Question: I am following Plurasight video tutorials on creating mean stack application.
<URL>

Everything was working fine until morning i found a strange issue of 'unexpected token <'
I dint changed any code
scripts.jade
'''
script(type="text/javascript",src="/vendor/jquery/dist/jquery.js")
script(type="text/javascript",src="/vendor/angular/angular.js")
script(type="text/javascript",src="/vendor/angular-resource/angular-resource.js")
script(type="text/javascript",src="/vendor/angular-route/angular-route.js")
script(type="text/javascript",src="/app/app.js")
script(type="text/javascript",src="/app/main/mvMainCtrl.js")
script(type="text/javascript",src="/app/account/myNavBarLoginCtrl.js")
'''
server.js
'''
/**
* Created by nyaconcepts on 4/10/2014.
*/
var express=require('express'),
stylus=require('stylus'),
bodyParser = require('body-parser'),
morgan = require('morgan'),
mongoose = require('mongoose');
var env=process.env.NODE_ENV=process.env.NODE_ENV||'development';
var app=express();
function compile(str,path){
return stylus(str).set('filename',path);
}
//Supported by older version
/*app.configure(function(){
app.set('views',__dirname+'/server/views');
app.set('view_engine','jade');
});*/
if ('development' == env) {
app.set('views',__dirname+'/server/views');
app.set('view engine','jade');
app.use(morgan('dev'));
app.use(bodyParser());
app.use(stylus.middleware({
src:__dirname+'/public',
compile:compile
}
));
app.use(express.static(__dirname+'../public'));
}
if(env=='development'){
mongoose.connect('mongodb://localhost/multivision');
}
else {
mongoose.connect('mongodb://kamlesh:multivision@ds053658.mongolab.com:53658/multivision');
}
var db=mongoose.connection;
db.on('error',console.error.bind(console,'Connection Error..!!'));
db.once('open',function callback(){
console.log('multivision db opened');
});
/* For displaying partial message
var messageSchema = mongoose.Schema({message: String});
var Message = mongoose.model('Message', messageSchema);
var mongoMessage;
Message.findOne().exec(function(err, messageDoc) {
mongoMessage = messageDoc.message;
});*/
app.get('/partials/*', function(req, res) {
res.render('/../../public/app/' + req.params);
});
app.get('*',function(req,res){
res.render('index');
//mongoMessage : mongoMessage
});
var port=process.env.PORT||3030;
app.listen(port);
console.log('Listening on port'+port+'---');
'''
Please suggest some solution
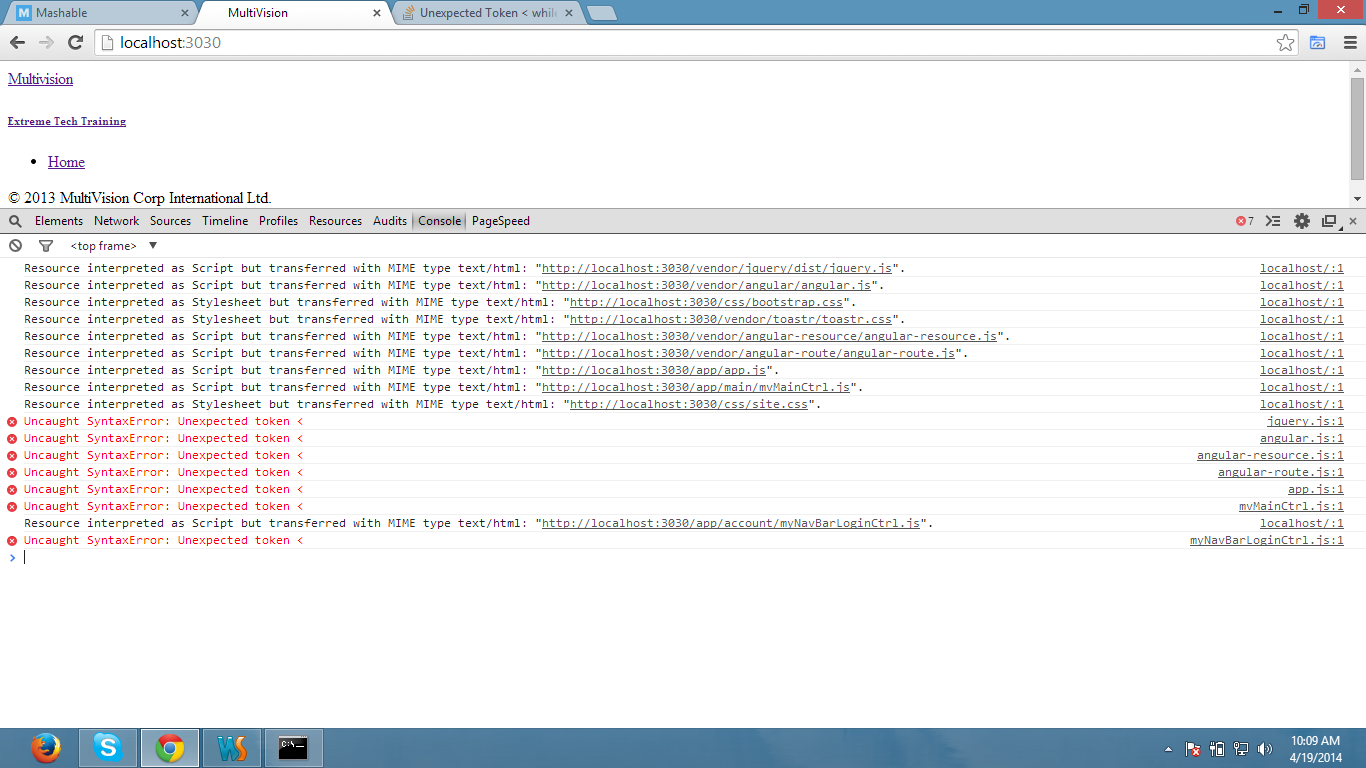
Answer: If I had to guess, I'd bet your routes aren't setup properly and you're loading HTML in all those JS files.
In dev tools, click the right side of one of those syntax errors.
If jquery.js doesn't come up, you need to figure out why. Once you get the correct assets loading, that solve the problem.